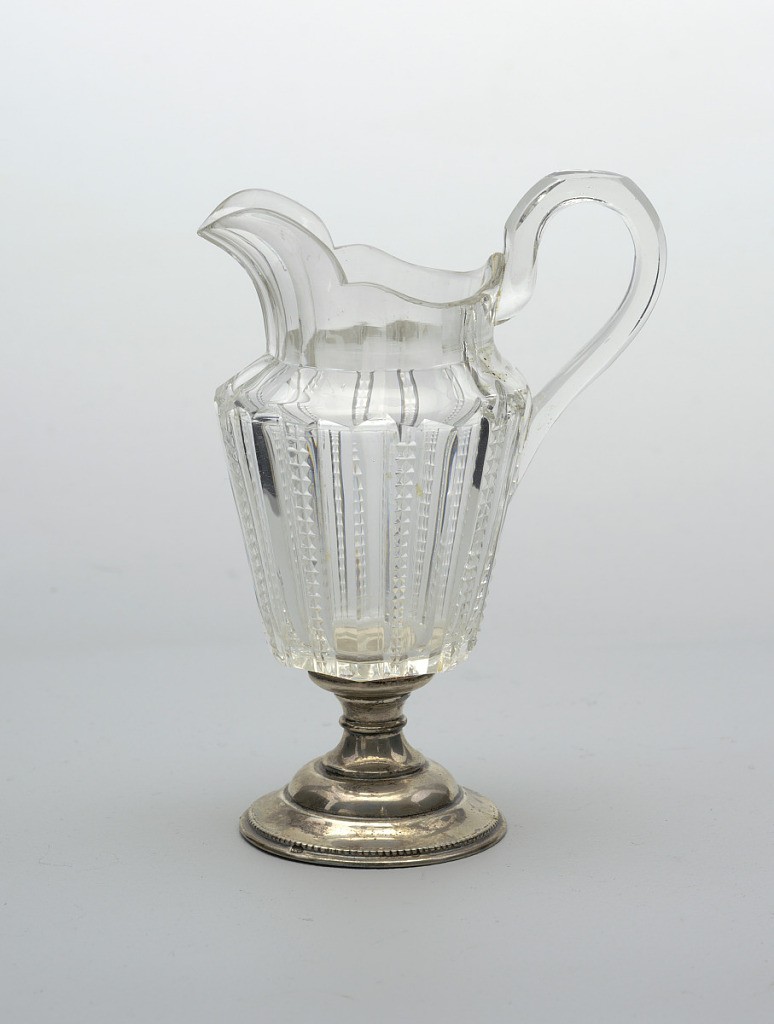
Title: Ewer
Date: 1850–1900
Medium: glass, silver
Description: Straight-sided body flares slightly to shoulder, tapered neck, raised spout, high loop handle; silver spool stem and domed stepped base with beaded outer border; sides of body cut with vertical panels alternately plain and notched; silver base filled with wax.